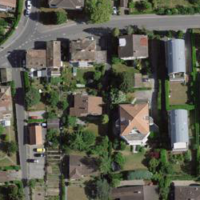
EUNIS habitat code: 55
Species observed at this site:
Sciurus vulgaris